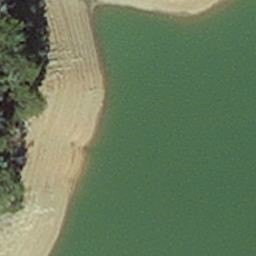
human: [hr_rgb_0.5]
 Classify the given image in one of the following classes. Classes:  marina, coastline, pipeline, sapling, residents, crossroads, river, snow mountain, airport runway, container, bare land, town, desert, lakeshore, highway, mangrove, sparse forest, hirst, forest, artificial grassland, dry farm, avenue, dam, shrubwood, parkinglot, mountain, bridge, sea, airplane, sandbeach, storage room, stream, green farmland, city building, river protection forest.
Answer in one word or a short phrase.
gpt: hirst